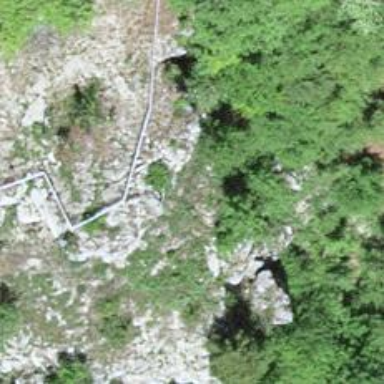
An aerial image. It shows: Cliff in nature.